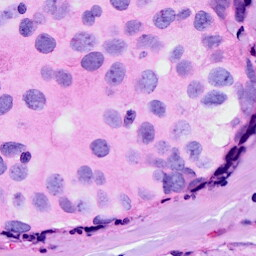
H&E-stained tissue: Breast